Question:
I am trying to come up with a function for E2 that looks at the times in the following cells (H2,J2,L2,N2, and P2) and show the corresponding name that is closest to the time/value of C2.
I tried something like this, but get '#Value!'
'''
{=INDEX((H2,J2,L2,N2,P2,R2,T2,V2),MATCH(MIN(ABS((H2,J2,L2,N2,P2,R2,T2,V2)-$C2)),ABS((G2,I2,K2,M2,O2,Q2,S2,U2)-$C2),0))}
'''
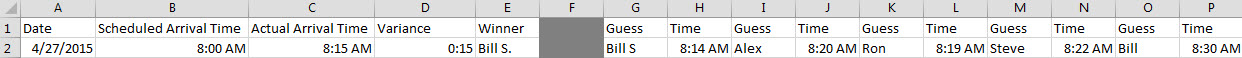
Answer: You can use the header values so that you can use whole ranges, e.g to get the winning name
> =INDEX(G2:U2,MATCH(MIN(IF(H$1:V$1="Time",ABS(H2:V2-C2))),IF(H$1:V$1="Time",ABS(H2:V2-C2)),0))
Confirm with CTRL+SHIFT+ENTER